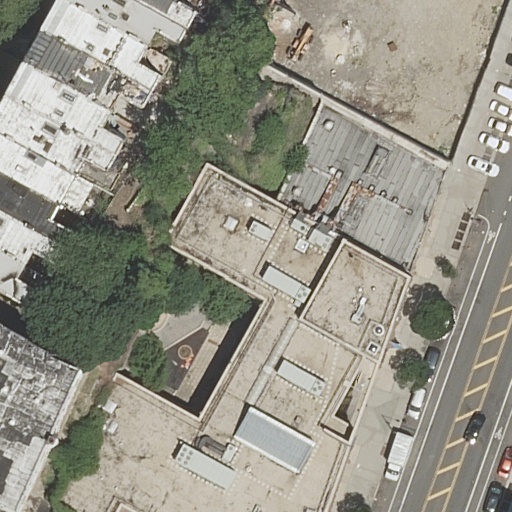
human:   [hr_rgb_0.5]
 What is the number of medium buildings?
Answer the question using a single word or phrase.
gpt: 7

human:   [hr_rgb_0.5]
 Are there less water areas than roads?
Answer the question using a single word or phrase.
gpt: yes

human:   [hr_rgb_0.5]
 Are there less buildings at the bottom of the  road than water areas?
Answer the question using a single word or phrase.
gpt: no

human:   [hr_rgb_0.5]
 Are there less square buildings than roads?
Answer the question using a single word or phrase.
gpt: yes

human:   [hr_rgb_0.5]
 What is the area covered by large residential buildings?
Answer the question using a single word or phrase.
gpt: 3632m2

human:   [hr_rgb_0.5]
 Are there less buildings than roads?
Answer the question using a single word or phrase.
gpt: no

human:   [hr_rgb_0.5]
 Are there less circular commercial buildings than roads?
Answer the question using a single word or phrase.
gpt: yes

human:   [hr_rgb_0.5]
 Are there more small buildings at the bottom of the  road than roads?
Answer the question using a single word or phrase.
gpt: no

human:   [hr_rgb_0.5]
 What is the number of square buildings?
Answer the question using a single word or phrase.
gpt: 0

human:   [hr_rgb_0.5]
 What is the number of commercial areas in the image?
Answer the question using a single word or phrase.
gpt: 0

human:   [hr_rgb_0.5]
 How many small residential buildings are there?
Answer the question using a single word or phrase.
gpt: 4

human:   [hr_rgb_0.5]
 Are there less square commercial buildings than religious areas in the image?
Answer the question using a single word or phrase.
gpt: no

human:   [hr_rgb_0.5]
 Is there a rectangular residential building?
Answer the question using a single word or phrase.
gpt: yes

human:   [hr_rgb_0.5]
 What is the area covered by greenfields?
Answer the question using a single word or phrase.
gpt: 0m2

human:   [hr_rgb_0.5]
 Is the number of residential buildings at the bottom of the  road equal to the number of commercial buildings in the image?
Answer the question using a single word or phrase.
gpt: yes

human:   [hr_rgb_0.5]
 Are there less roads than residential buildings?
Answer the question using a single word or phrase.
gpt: yes

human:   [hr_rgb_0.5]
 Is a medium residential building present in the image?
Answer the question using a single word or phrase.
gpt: yes

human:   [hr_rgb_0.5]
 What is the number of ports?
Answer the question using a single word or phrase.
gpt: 0

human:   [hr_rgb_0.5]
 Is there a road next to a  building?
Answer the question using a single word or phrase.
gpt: yes

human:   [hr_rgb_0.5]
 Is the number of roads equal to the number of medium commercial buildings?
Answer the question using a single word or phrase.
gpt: no

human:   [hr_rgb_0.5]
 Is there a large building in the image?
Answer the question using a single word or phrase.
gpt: yes

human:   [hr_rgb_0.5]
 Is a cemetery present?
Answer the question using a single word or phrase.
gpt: no

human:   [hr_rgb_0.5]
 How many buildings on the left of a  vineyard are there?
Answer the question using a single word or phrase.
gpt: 0

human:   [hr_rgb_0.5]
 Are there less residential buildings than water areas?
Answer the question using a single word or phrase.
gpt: no

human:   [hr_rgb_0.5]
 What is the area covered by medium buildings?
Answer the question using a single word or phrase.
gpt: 1273m2

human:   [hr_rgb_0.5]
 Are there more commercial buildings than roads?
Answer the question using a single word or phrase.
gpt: no

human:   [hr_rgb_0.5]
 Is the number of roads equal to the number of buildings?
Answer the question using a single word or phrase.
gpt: no

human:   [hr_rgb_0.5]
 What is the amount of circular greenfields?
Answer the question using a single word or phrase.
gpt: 0

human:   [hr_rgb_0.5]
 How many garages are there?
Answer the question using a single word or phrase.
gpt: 0

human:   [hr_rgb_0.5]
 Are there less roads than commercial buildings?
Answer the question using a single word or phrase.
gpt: no

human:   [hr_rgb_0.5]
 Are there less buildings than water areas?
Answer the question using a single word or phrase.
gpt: no

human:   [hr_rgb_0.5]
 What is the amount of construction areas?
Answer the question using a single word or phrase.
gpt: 0

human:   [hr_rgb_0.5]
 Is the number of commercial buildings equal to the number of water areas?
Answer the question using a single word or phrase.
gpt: yes

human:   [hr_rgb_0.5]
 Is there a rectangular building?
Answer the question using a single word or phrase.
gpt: yes

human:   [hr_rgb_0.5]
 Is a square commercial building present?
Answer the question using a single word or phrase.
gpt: no

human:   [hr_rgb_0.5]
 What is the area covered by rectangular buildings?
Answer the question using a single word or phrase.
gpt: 2394m2